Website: slack
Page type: billing-address
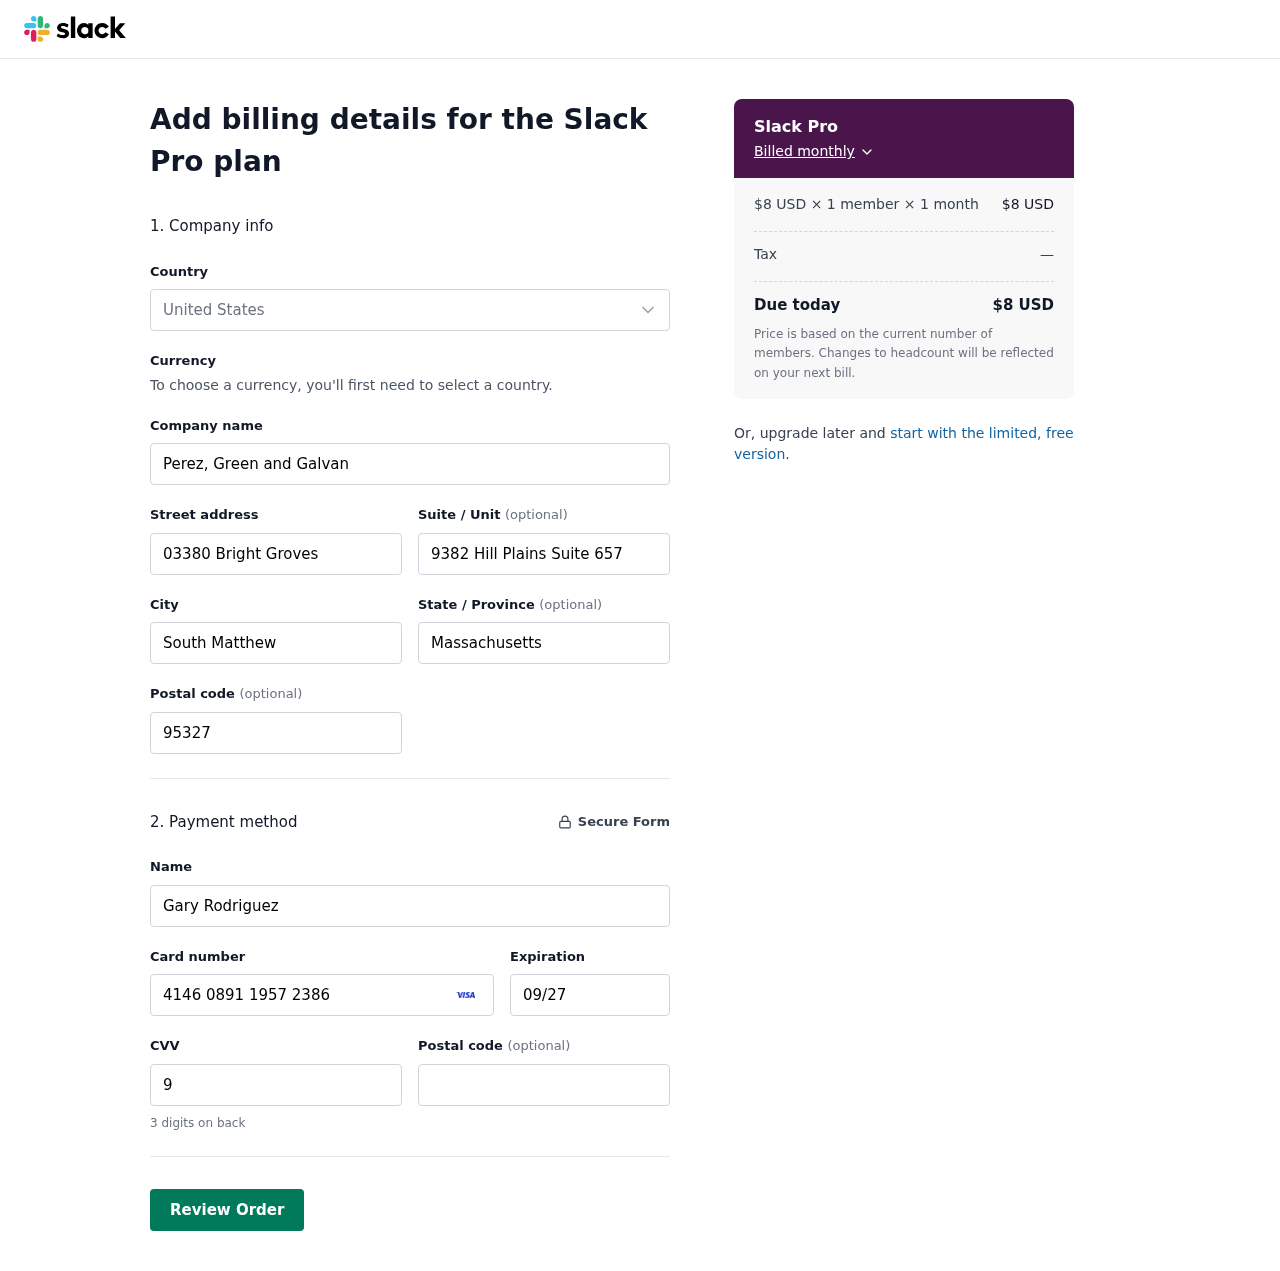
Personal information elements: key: PII_CARD_CVV
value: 955
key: PII_CARD_EXPIRY
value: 09/27
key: PII_CARD_NUMBER
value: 4146 0891 1957 2386
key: PII_CITY
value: South Matthew
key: PII_COMPANY
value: Perez, Green and Galvan
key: PII_COUNTRY
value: United States
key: PII_FULLNAME
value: Gary Rodriguez
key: PII_POSTCODE
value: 95327
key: PII_POSTCODE2
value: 05512
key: PII_STATE
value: Massachusetts
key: PII_STREET
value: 03380 Bright Groves
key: PII_STREET2
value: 9382 Hill Plains Suite 657
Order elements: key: ORDER_PLAN_PRICE
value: $8 USD
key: ORDER_NUM_MEMBERS
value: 1 member
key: ORDER_NUM_MONTHS
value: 1 month
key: ORDER_SUBTOTAL
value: $8 USD
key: ORDER_TAX
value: —
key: ORDER_TOTAL
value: $8 USD